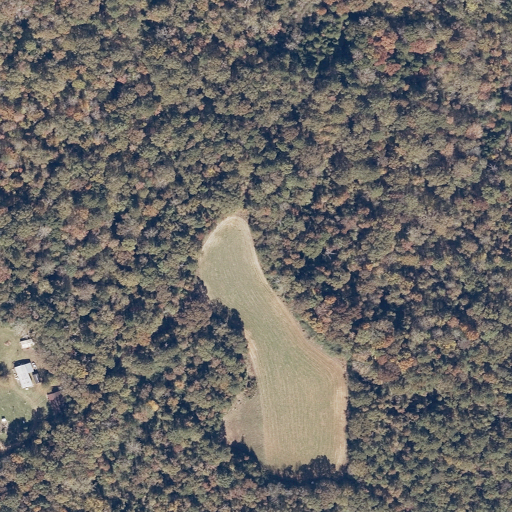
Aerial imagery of mountain in Alabama named Grant Hill containing mixed forest, shrub, evergreen forest, open development, and grassland